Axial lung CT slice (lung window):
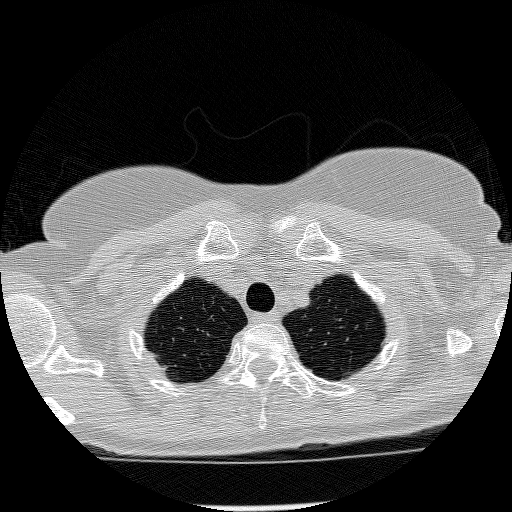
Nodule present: no